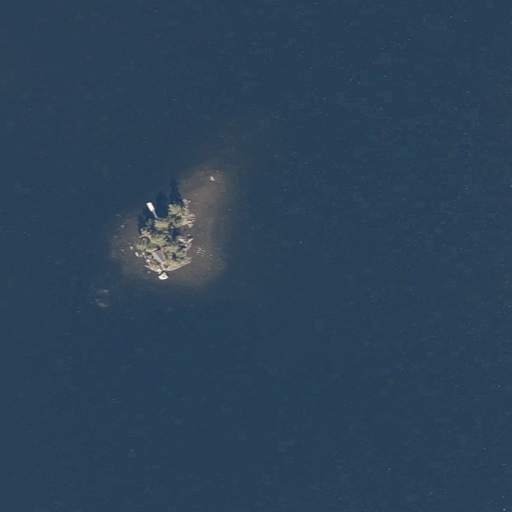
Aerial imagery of island in Maine named Boulder Island containing only open water